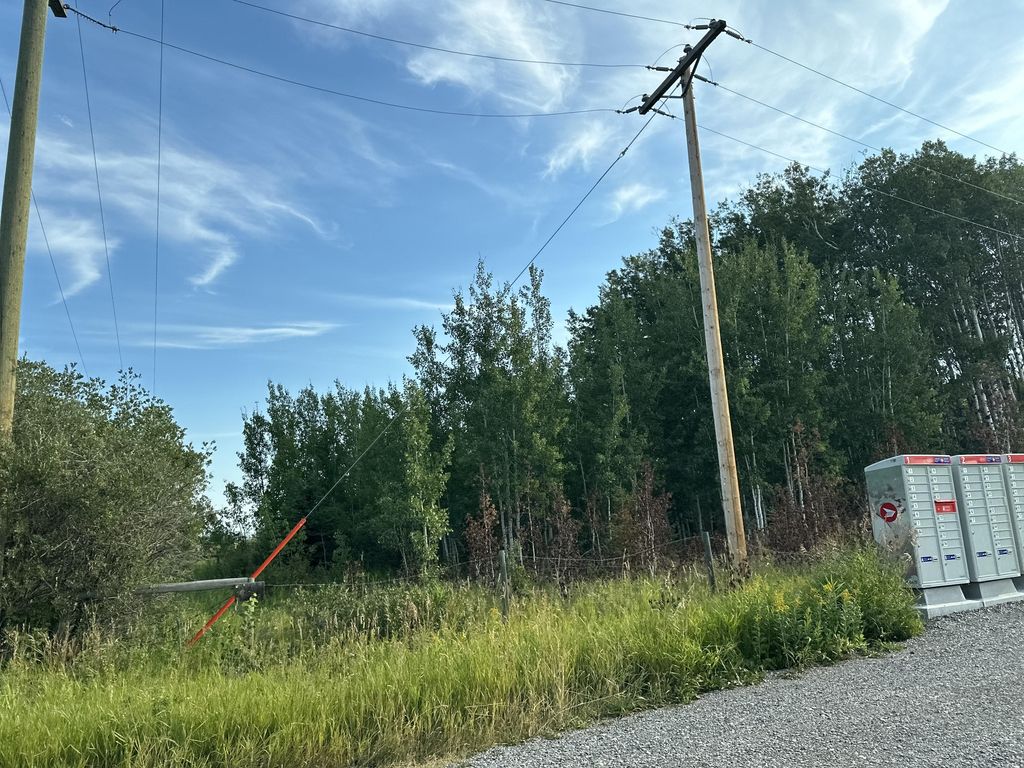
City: calgary